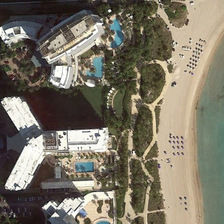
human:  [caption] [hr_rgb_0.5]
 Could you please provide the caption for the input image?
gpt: there is a large outdoor resort near the ocean .

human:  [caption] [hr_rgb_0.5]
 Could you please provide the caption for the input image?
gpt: there's a lot of fun on the beach .

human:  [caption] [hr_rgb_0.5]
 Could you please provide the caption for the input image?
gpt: there is a large outdoor resort near the ocean .

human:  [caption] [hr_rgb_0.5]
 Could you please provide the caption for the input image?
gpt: there's a lot of fun on the beach .

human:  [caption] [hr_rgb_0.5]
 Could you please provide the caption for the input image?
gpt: there is a large outdoor resort near the ocean .